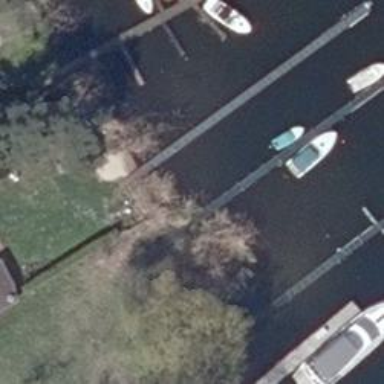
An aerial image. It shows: Man-made pier.